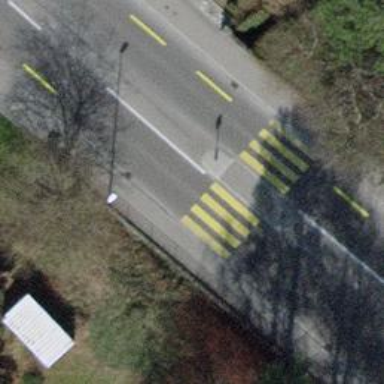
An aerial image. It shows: Uncontrolled zebra crossing with central island.